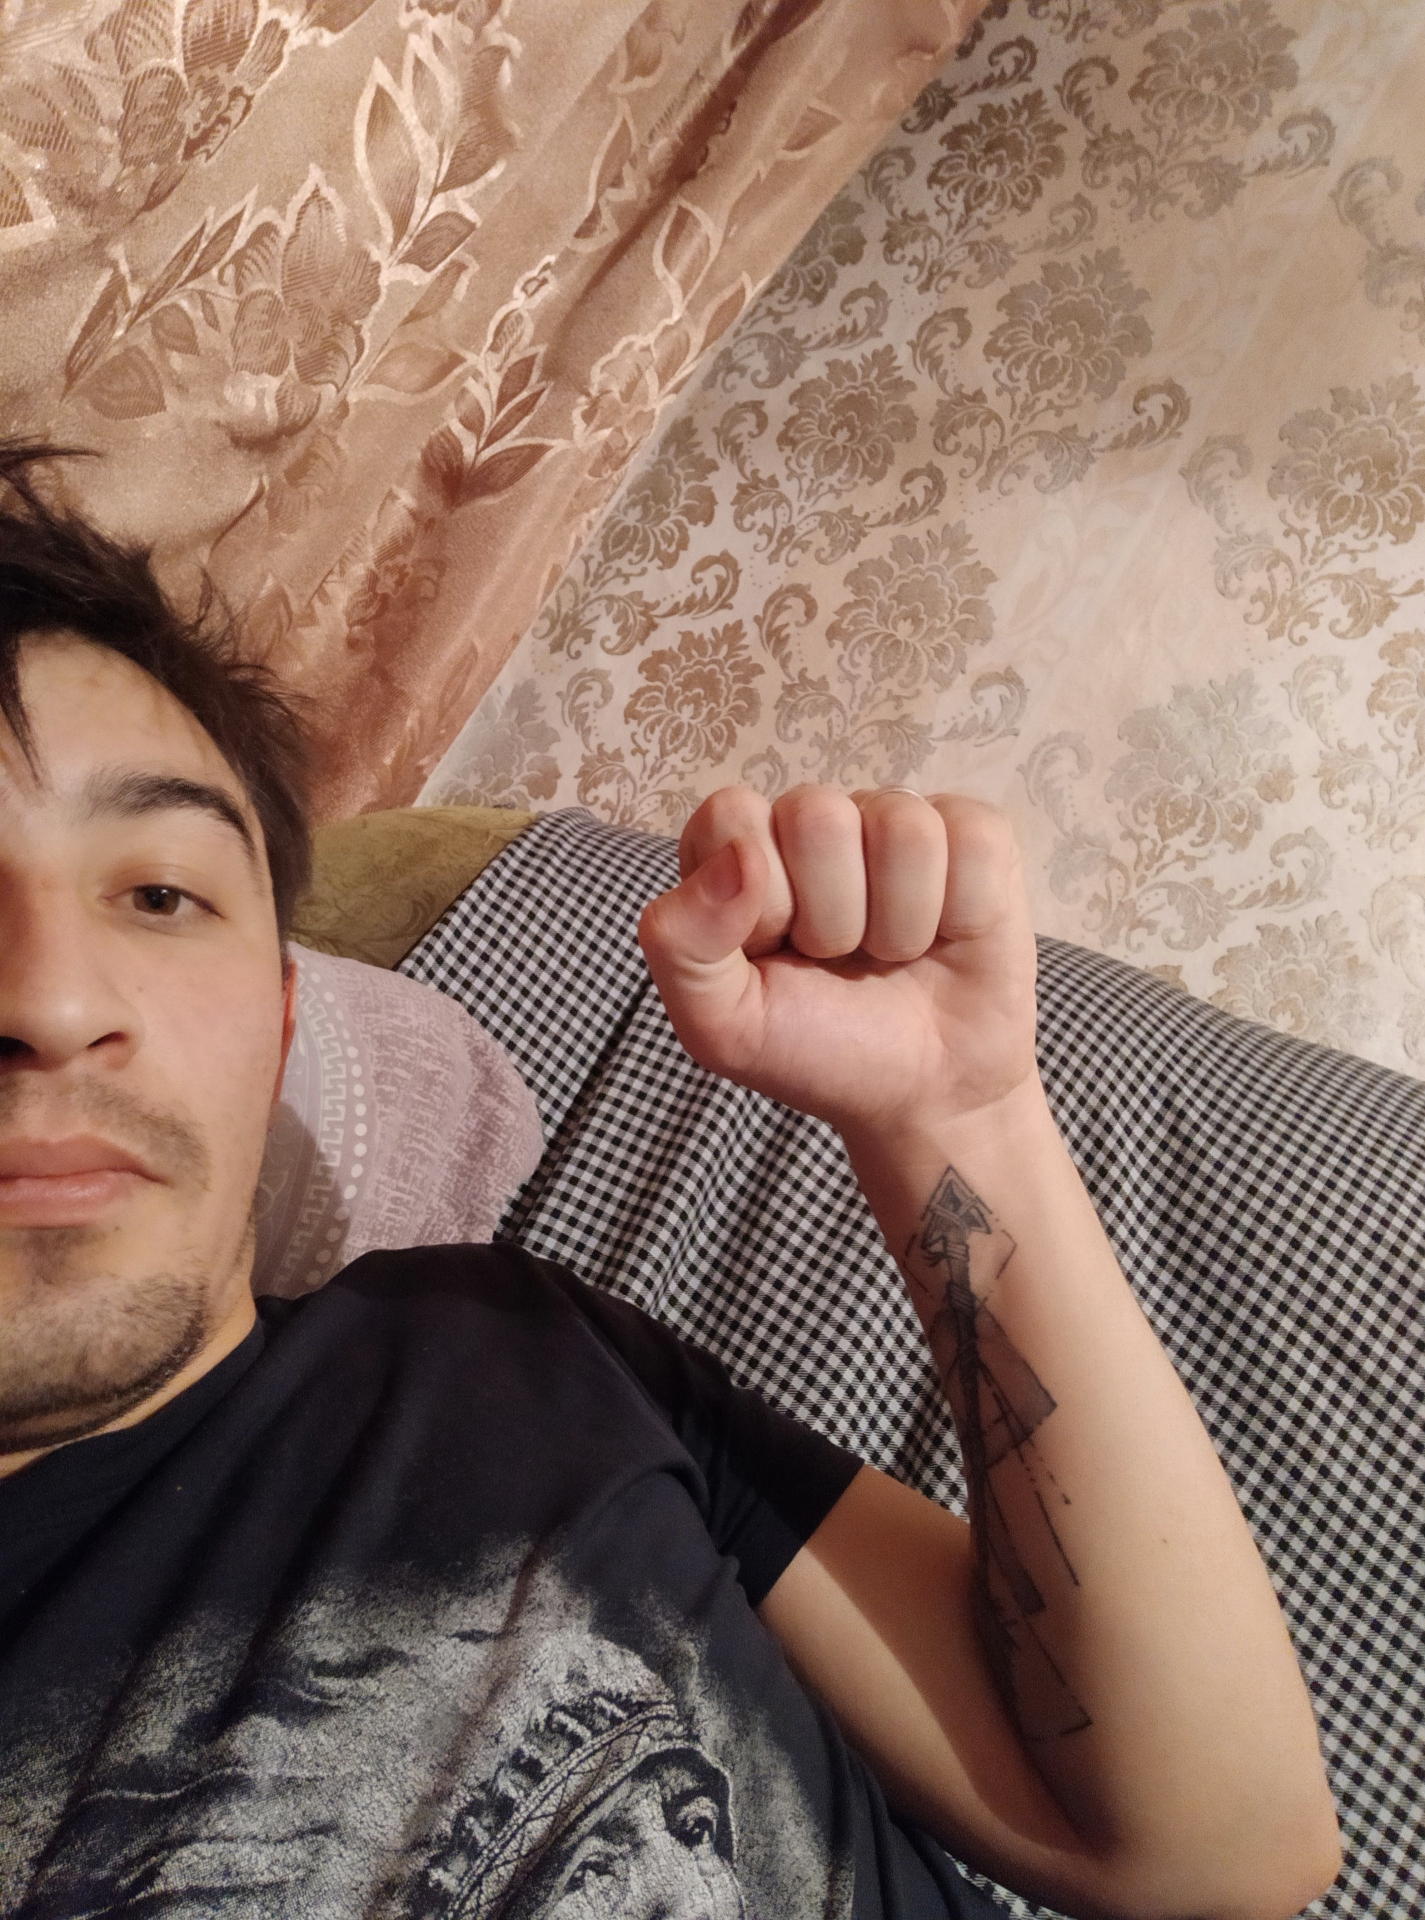
Label: clear